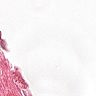
Metastatic tissue present: no